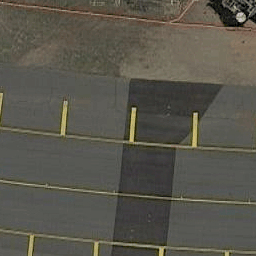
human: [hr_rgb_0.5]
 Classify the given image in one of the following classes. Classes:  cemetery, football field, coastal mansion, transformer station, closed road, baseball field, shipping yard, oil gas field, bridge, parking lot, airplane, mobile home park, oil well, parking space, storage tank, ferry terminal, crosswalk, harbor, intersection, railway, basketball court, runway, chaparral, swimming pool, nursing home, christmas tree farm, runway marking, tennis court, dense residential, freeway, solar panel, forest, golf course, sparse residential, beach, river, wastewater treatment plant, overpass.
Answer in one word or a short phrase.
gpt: runway marking